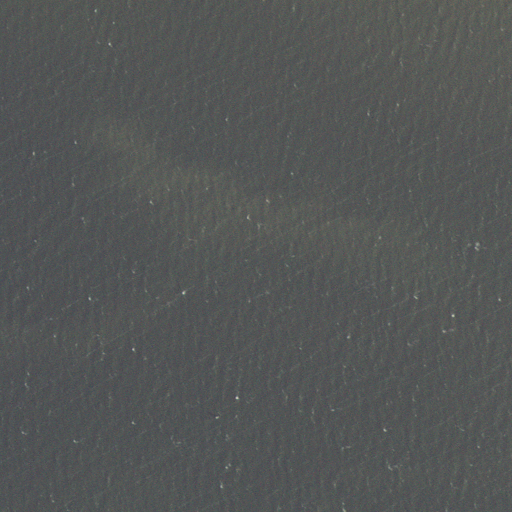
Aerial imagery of cape in North Carolina named Shell Point containing only open water